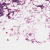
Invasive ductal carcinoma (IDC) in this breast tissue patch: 1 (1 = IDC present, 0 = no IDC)